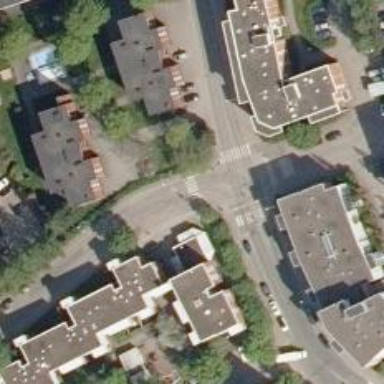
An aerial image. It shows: Uncontrolled crossing on the road.